Aerial crown-view tile of a tropical tree (Barro Colorado Island, Panama), acquired 20240813:
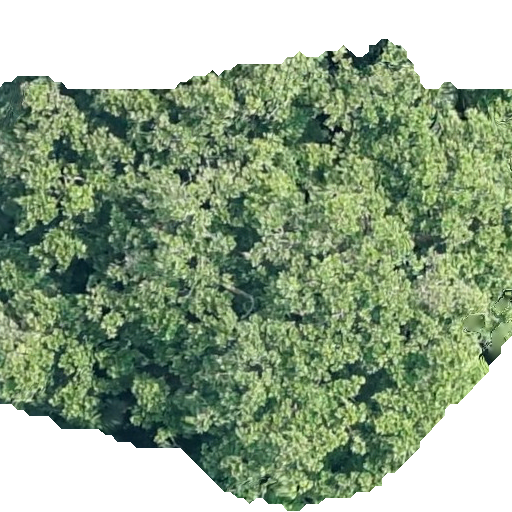
Species: Anacardium excelsum
GBIF accepted scientific name: Anacardium excelsum
Crown area: 336.025 m²